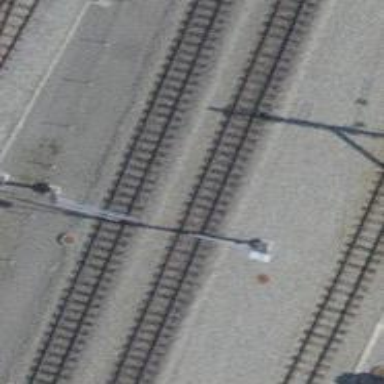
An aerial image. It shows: Narrow gauge railway with electrified contact lines.